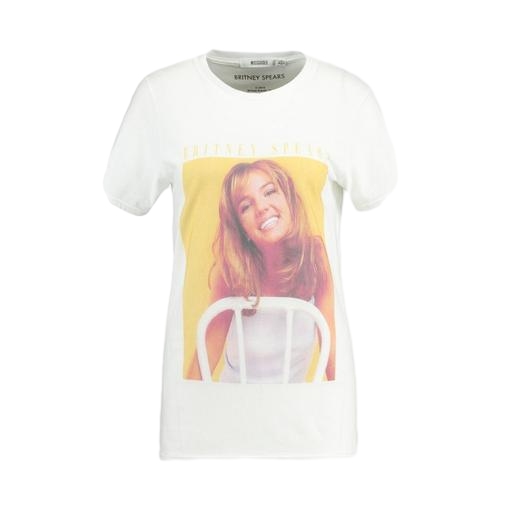
white britney tee, multicolor britney tee, white blondie t-shirt, white background